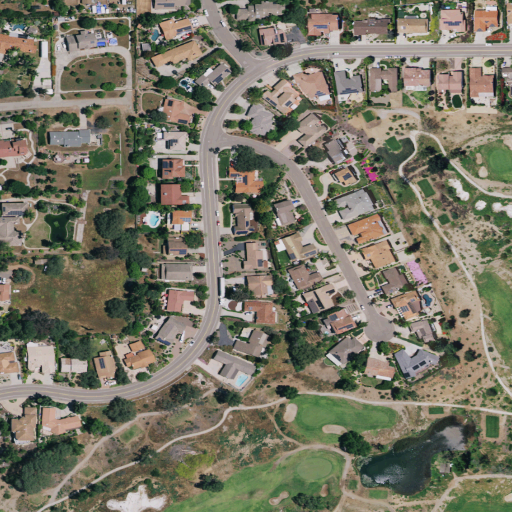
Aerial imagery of mountains in California named Oat Hills containing open development, low intensity development, medium intensity development, and shrub